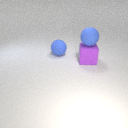
large purple rubber cube in front of large blue rubber sphere